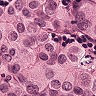
Metastatic tissue present: yes